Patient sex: M
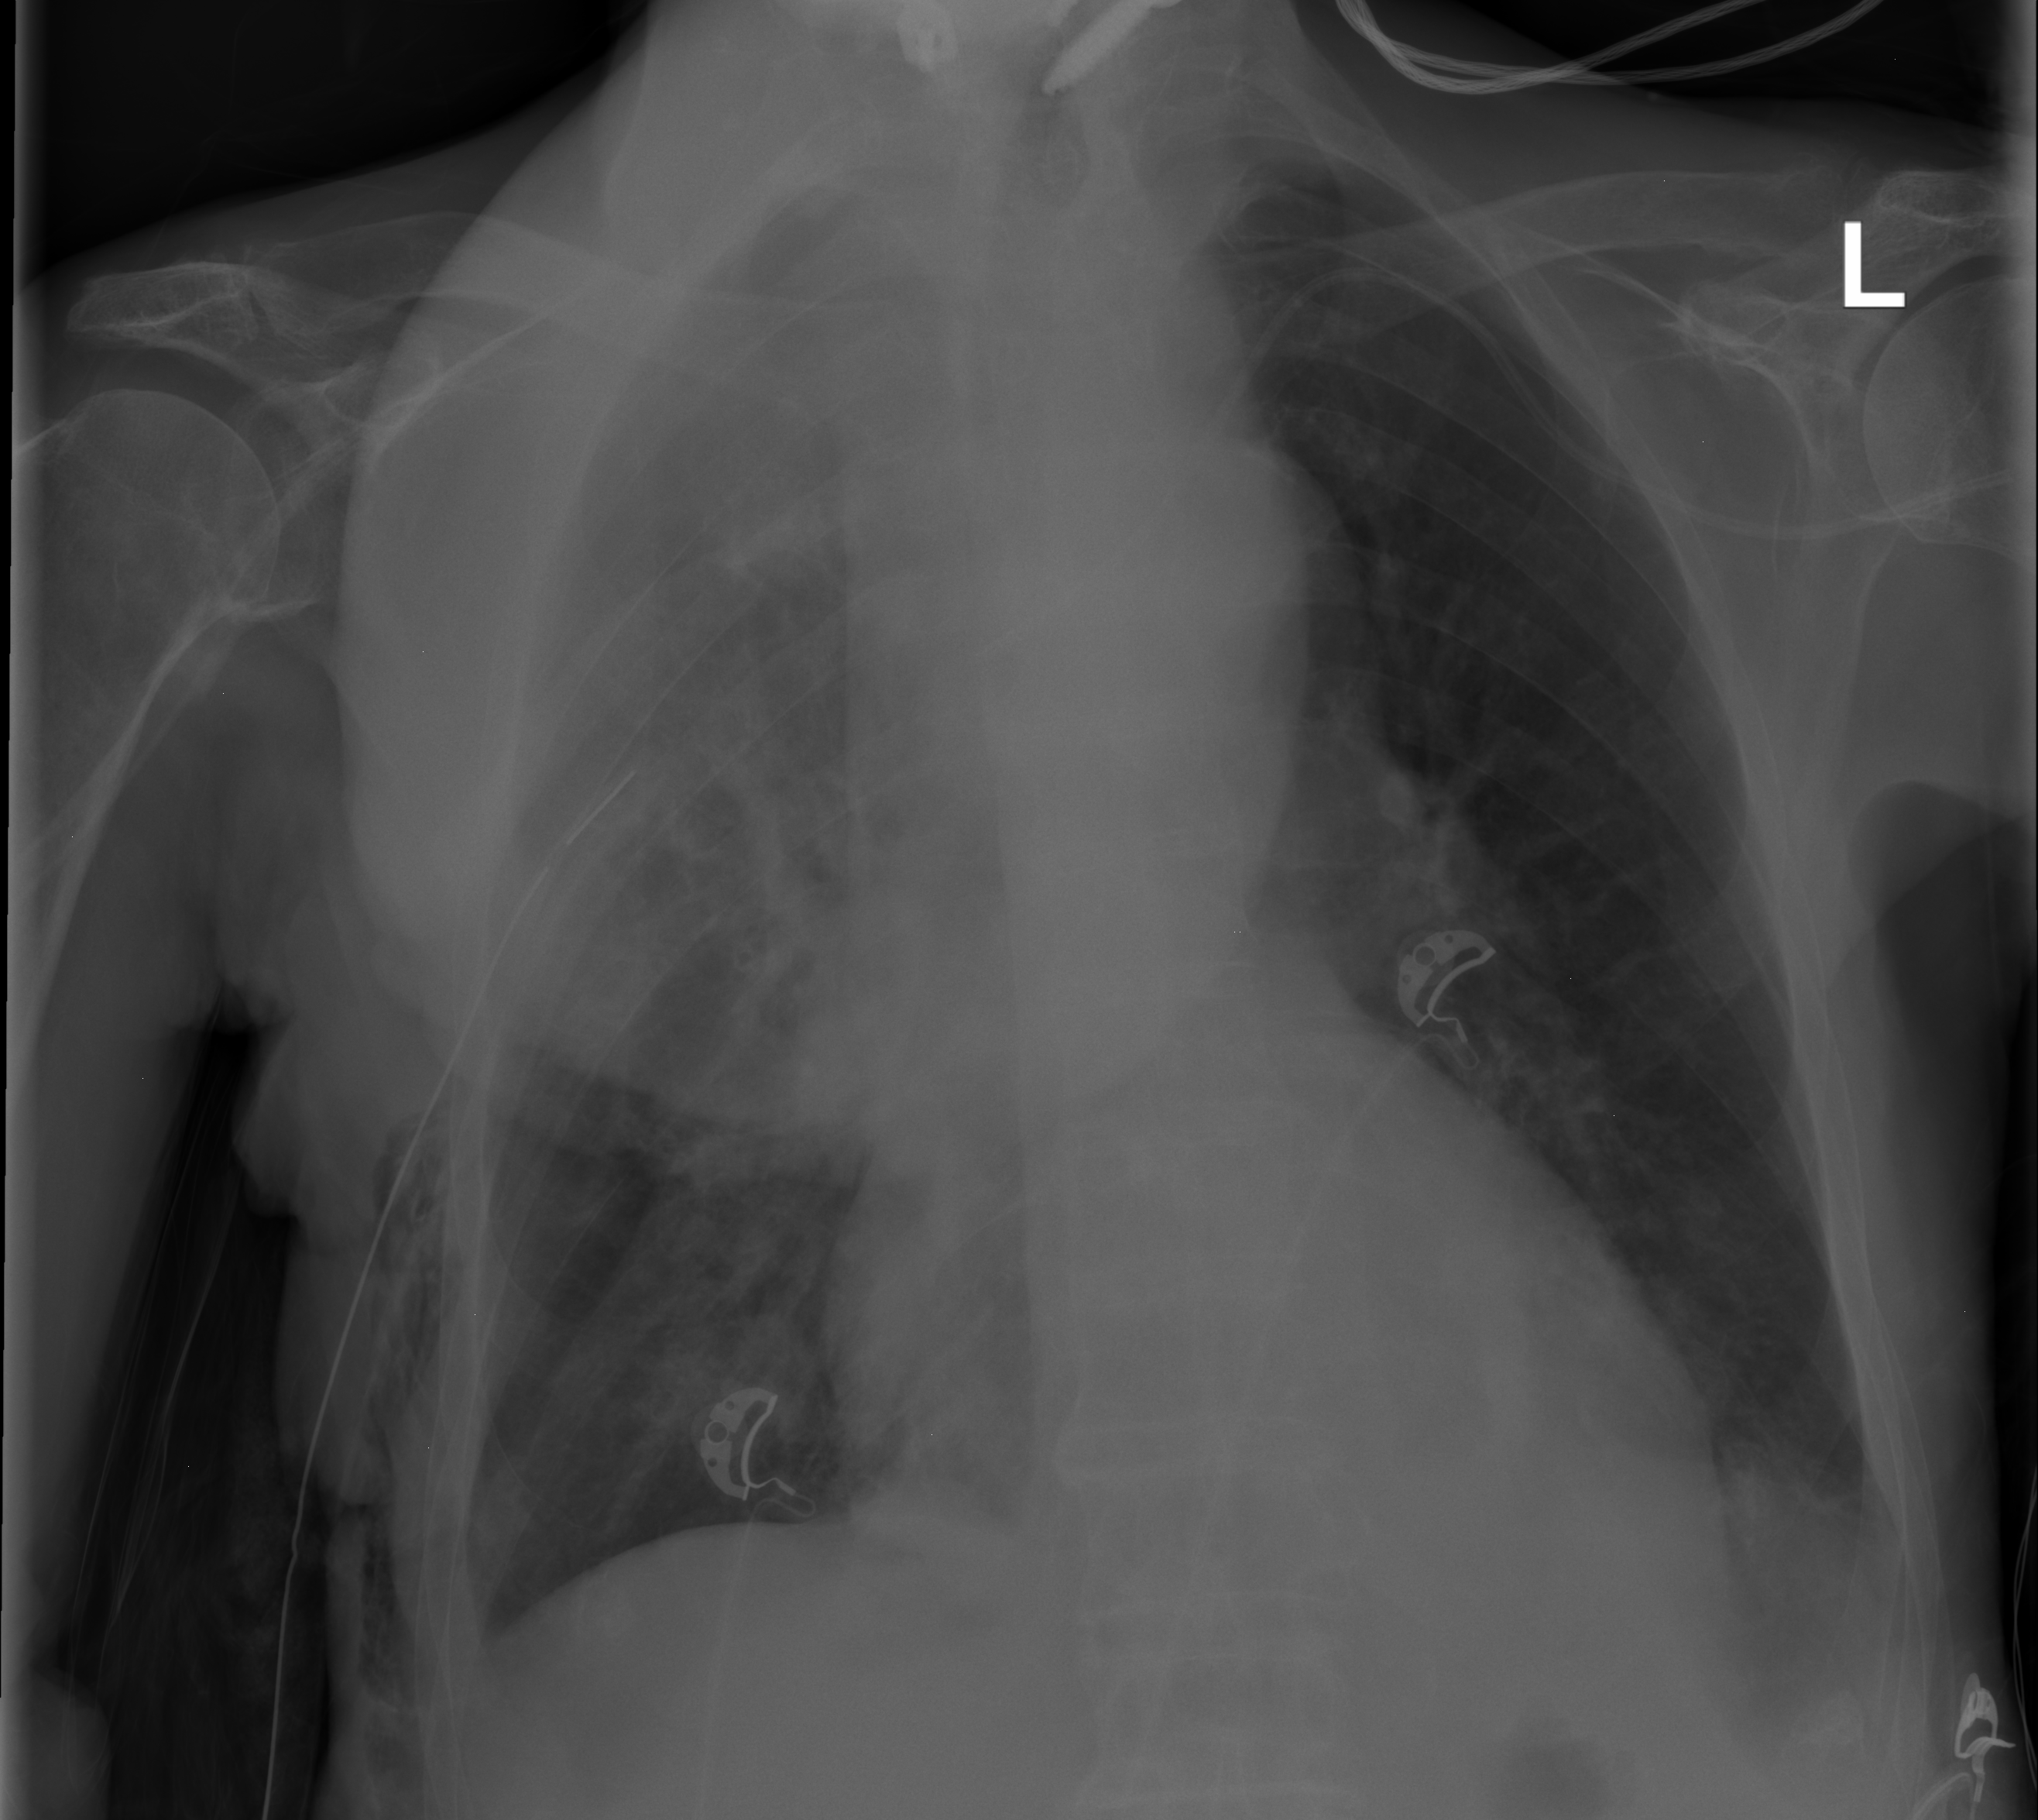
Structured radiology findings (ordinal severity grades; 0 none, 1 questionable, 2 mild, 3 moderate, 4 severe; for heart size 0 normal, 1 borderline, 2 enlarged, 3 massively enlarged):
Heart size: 0
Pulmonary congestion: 0
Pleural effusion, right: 0
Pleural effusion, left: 0
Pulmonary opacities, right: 3
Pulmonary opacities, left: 2
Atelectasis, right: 0
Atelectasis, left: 0